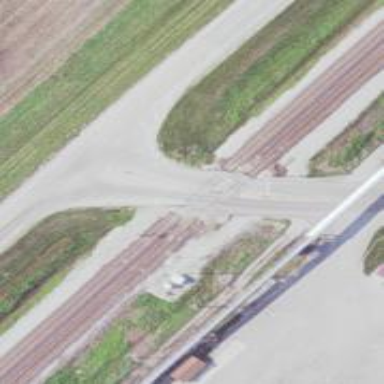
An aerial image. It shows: Level crossing along the railway.